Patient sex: M
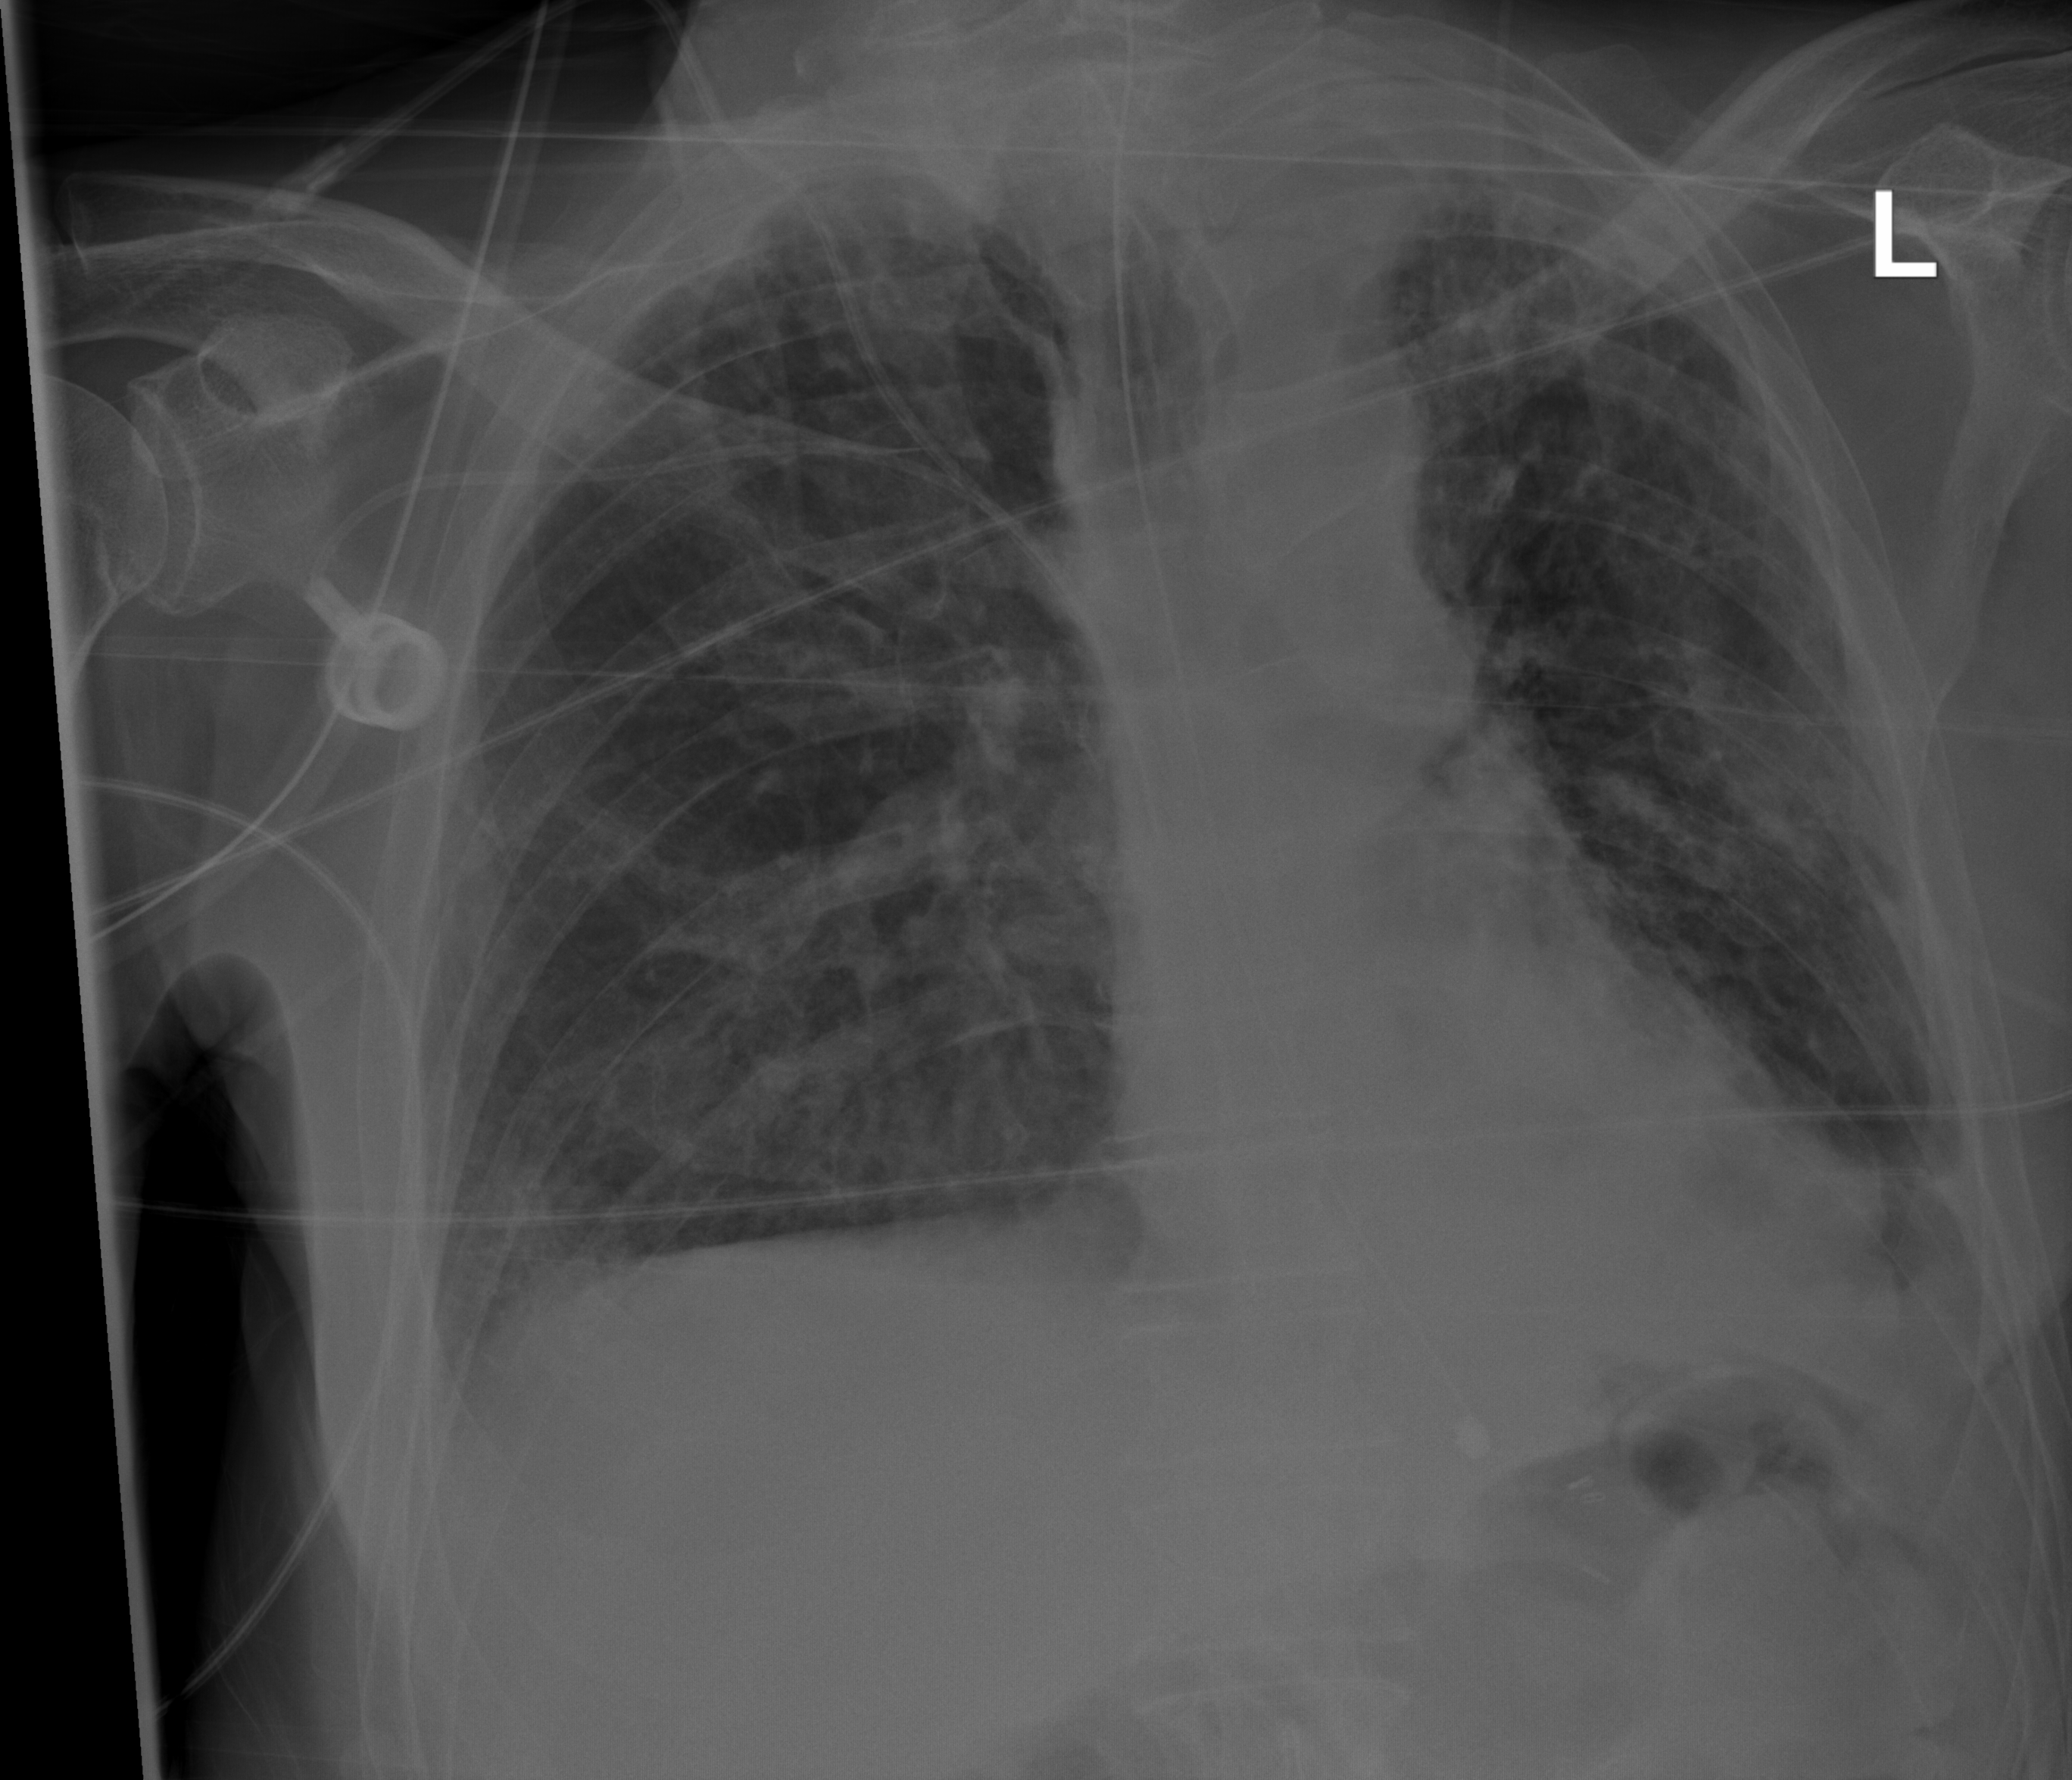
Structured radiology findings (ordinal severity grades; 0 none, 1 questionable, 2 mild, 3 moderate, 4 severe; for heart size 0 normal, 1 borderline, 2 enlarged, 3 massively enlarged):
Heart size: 0
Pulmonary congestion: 0
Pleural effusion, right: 2
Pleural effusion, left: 2
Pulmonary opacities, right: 1
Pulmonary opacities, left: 1
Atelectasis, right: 0
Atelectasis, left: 2